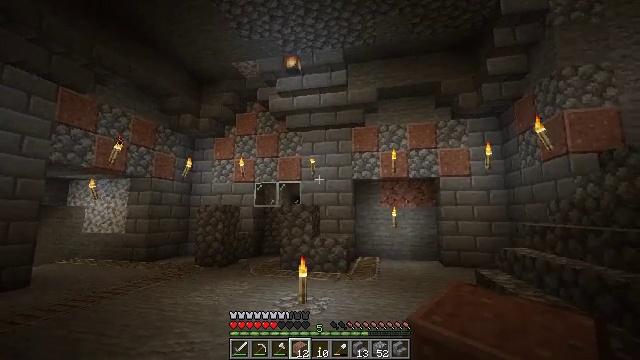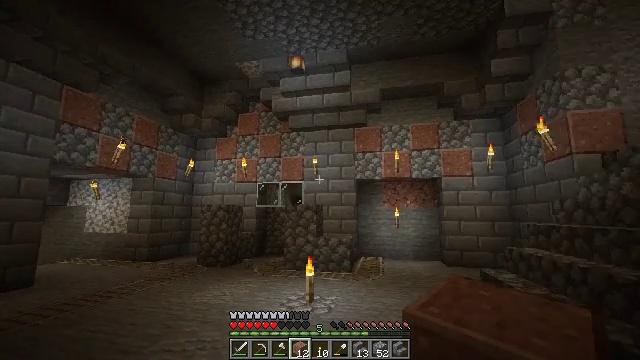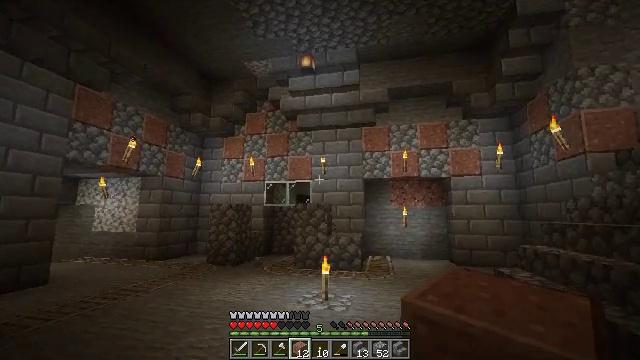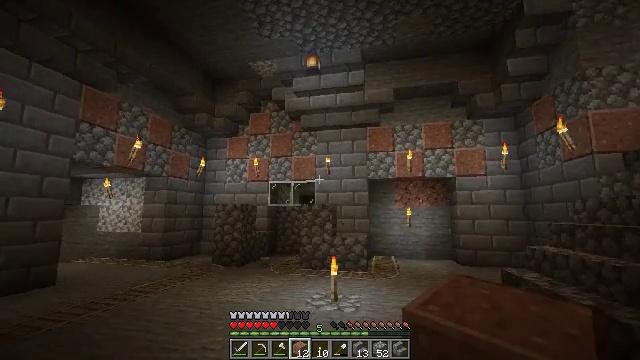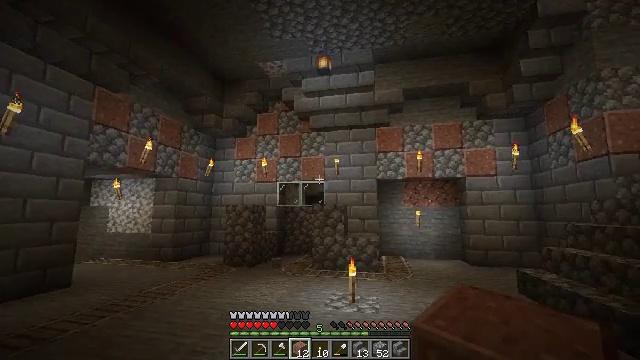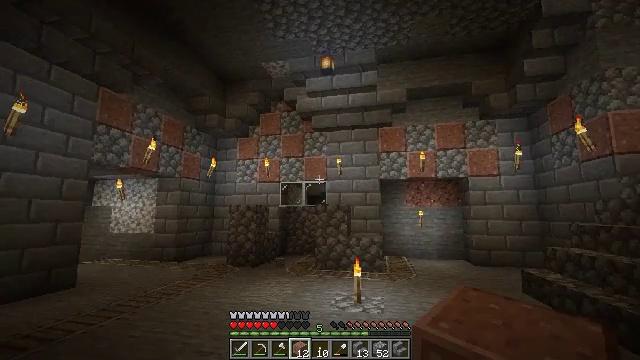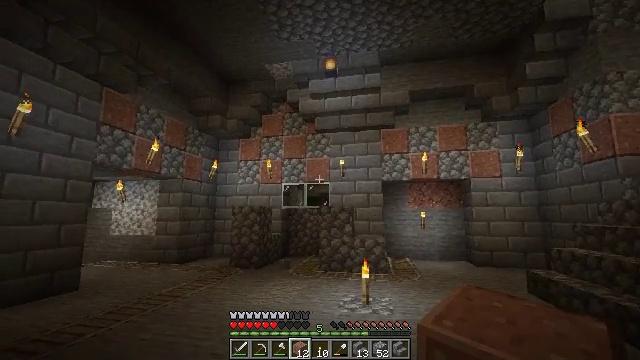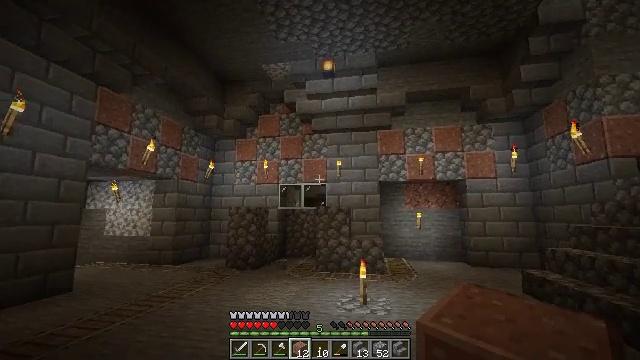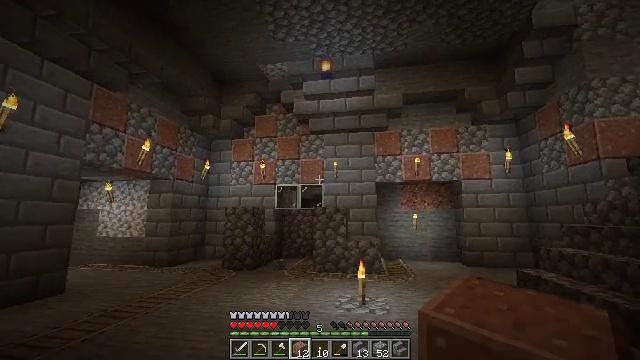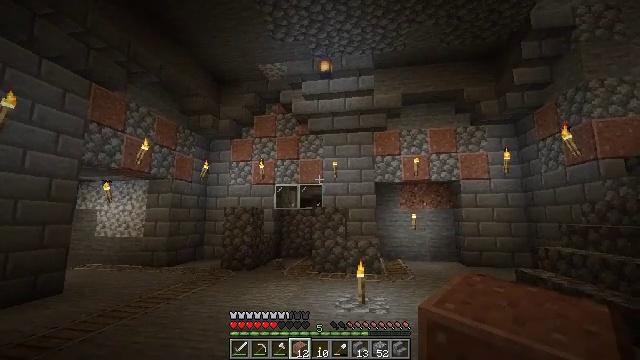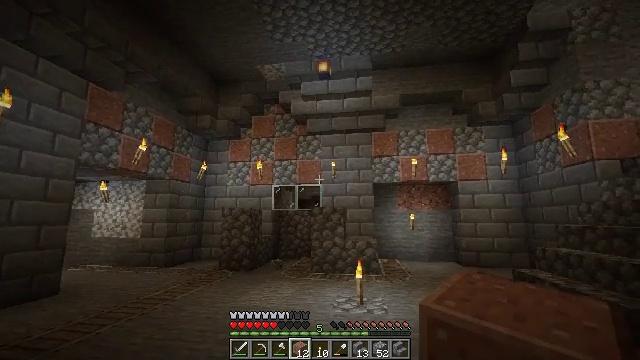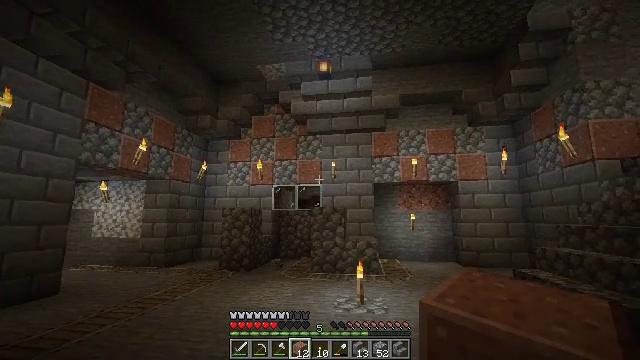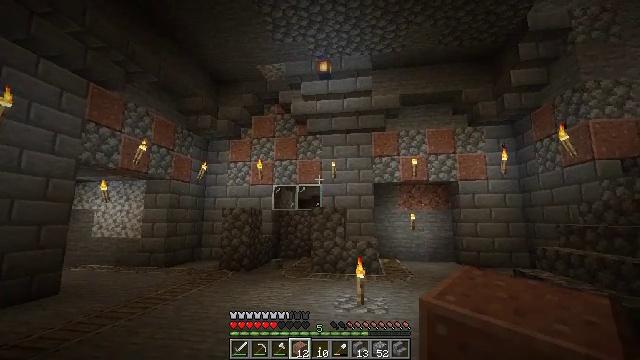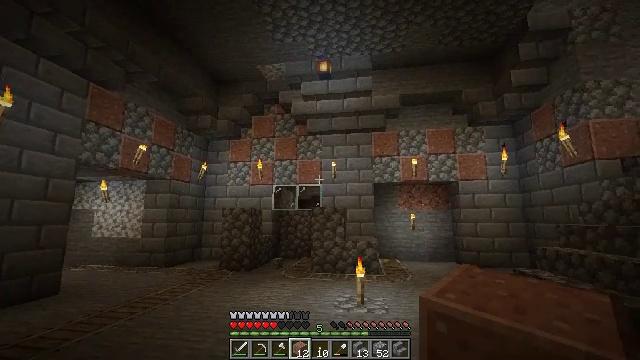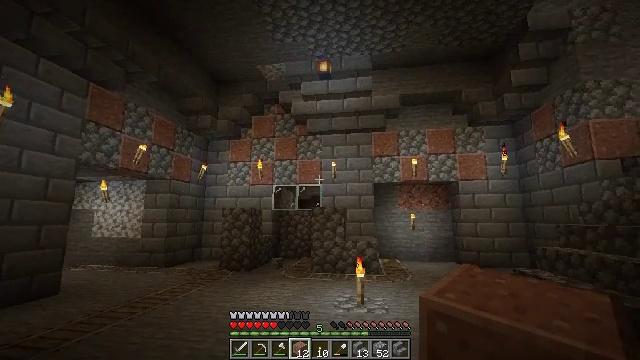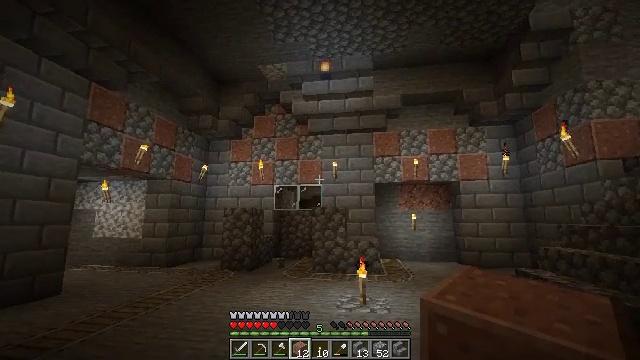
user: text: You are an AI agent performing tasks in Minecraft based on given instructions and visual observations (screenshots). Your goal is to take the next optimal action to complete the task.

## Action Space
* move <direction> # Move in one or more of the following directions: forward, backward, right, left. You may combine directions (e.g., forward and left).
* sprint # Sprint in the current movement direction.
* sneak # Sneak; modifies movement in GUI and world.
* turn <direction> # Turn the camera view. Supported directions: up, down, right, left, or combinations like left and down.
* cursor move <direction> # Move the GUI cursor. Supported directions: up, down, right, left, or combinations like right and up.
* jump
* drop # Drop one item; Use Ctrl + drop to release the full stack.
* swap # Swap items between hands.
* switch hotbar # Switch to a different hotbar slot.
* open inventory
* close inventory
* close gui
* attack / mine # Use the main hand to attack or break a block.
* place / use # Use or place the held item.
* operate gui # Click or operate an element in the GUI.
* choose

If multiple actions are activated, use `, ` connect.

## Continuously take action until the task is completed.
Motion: motion action
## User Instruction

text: Attack the polished granite to obtain it.
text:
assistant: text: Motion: move left
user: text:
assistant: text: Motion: move left
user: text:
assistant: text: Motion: move left
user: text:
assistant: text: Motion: move left
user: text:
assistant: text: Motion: move left
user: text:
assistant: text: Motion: no_op
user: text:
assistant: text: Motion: no_op
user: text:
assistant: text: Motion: turn right
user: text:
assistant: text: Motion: no_op
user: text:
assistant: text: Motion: no_op
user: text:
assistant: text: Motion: no_op
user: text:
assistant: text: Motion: no_op
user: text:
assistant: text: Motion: no_op
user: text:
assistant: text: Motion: no_op
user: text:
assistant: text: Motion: move left
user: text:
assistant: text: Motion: move left
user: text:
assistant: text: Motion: move left
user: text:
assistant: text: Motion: move left
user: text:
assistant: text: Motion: move left
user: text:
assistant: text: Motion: move left
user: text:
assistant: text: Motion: move left
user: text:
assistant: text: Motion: move left
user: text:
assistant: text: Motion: move left
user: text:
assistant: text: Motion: move left
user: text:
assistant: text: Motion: no_op
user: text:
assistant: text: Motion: no_op
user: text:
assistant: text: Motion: no_op
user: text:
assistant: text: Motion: no_op
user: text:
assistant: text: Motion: no_op
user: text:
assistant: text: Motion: no_op